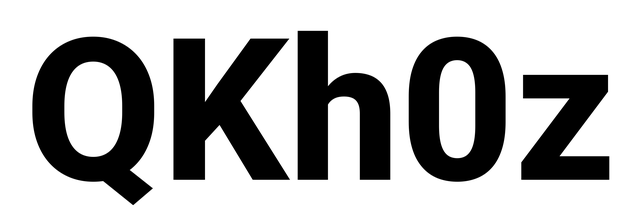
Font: Roboto_ExtraBold